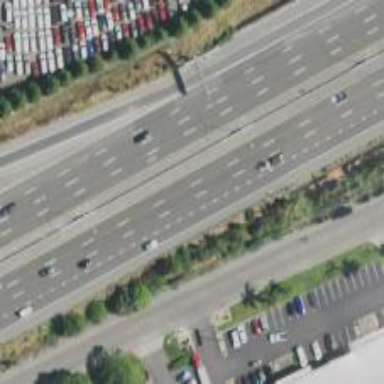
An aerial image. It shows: Asphalt motorway.